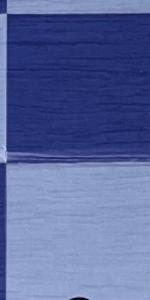
Label: Empty